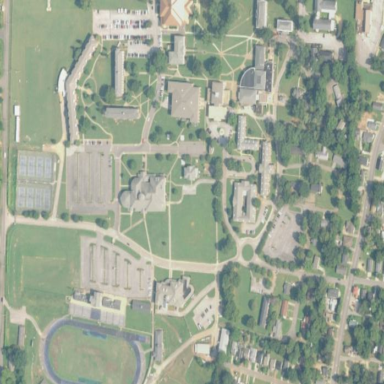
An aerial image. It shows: College or university.